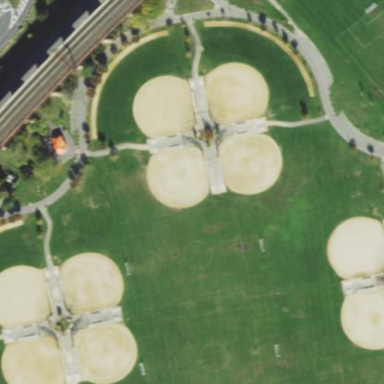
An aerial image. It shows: Baseball pitch for leisure land.